The image folds the raw vibration samples of a bearing signal into a 2-D grayscale square (signal-to-image encoding). Diagnose the bearing from this image, choosing from: normal, inner_race, outer_race, ball.
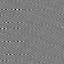
Answer: inner_race